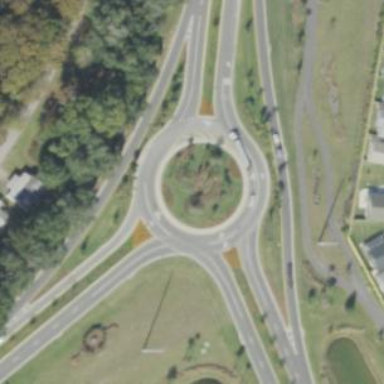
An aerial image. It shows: Secondary road around roundabout.